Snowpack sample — Buffalo Mountain, Silverthorne, Colorado, USA (1/25/25, 10:11 AM MST)
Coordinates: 39.6222, -106.1139
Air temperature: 22 °F
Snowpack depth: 110 cm
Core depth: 30 cm
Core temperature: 42.8 °F
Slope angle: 12°, slope face: 102°
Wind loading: high
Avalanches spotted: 0
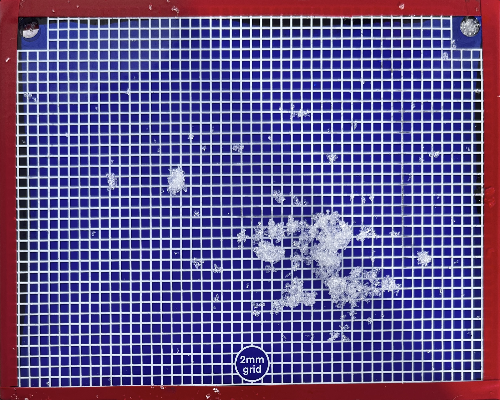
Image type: profile
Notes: No avalanches nearby, collected on the outskirts of a fire break 15 meters from the treeline, on way to Buffalo and Red Mountain